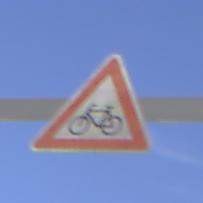
Verkehrszeichen: RadverkehrRechts
Umgebung: Outdoor, RoadRail
Tageszeit: MorningAfternoon
Wetter: PartlyCloudy
Licht: Natural
Jahreszeit: NotSpecified
Kontrast: HighContrast